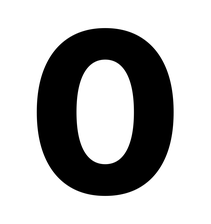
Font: Inter_ExtraBold